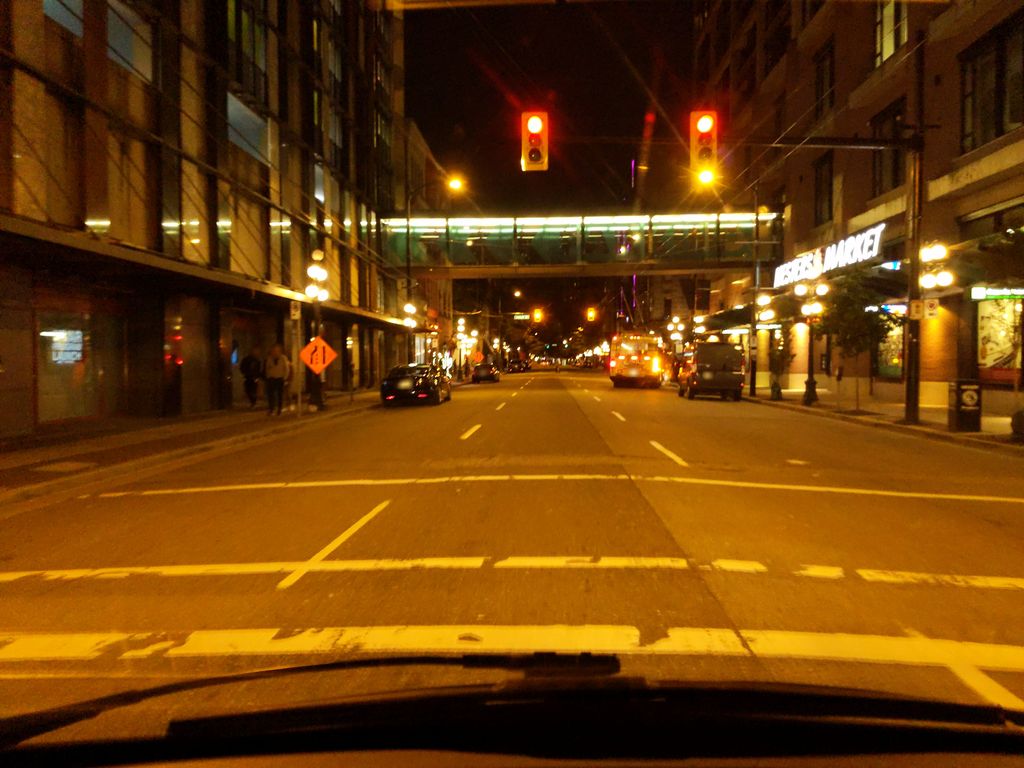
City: vancouver